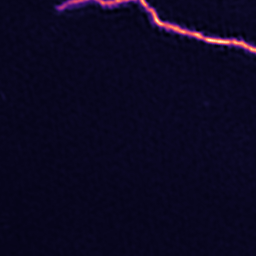
Label: Super-resolution ER image